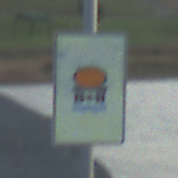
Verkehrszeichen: FahrzeugeMitWassergefaehrdenderLadungOhnePfeilsymbol
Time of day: SunriseSunset
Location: Outdoor (RoadRail)
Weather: PartlyCloudy
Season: NotSpecified
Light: Natural